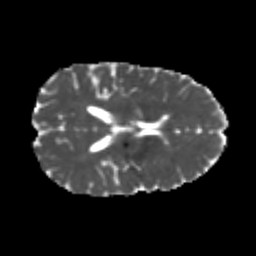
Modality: MD
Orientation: axial
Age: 22
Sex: female
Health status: healthy
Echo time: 0.074 s